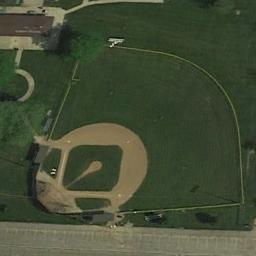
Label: baseball_diamond